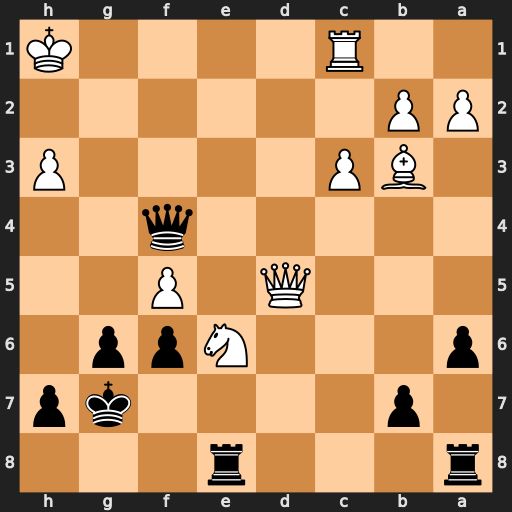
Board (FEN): r3r3/1p4kp/p3Npp1/3Q1P2/5q2/1BP4P/PP6/2R4K
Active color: b
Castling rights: -
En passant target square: -
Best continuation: Rxe6 fxe6 Qxc1+